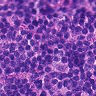
Metastatic tissue present: no